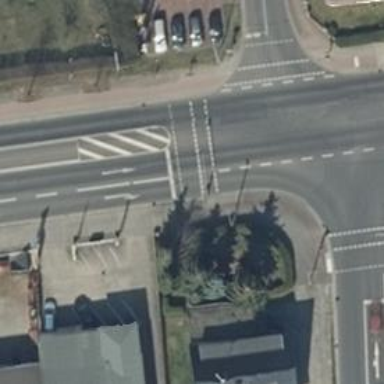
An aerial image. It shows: Traffic signals at road crossing.